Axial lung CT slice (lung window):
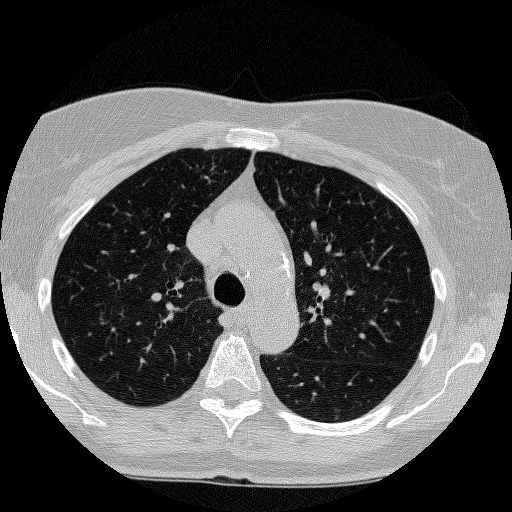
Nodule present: no